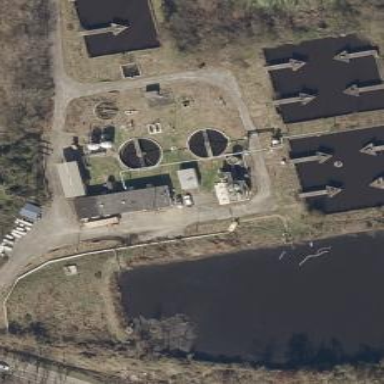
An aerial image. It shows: Wastewater plant.